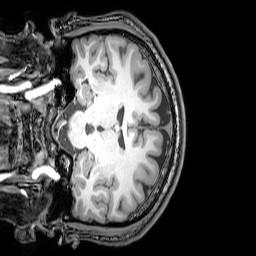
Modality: T1w
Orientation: coronal
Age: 26
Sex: male
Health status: healthy
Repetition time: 0.081 s
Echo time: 0.037 s